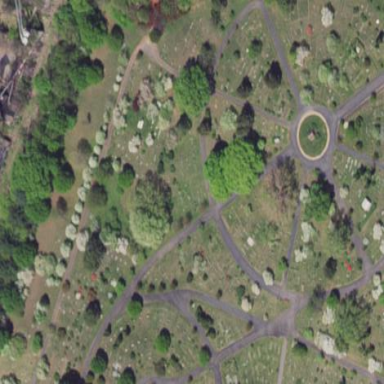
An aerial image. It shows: Cemetery.